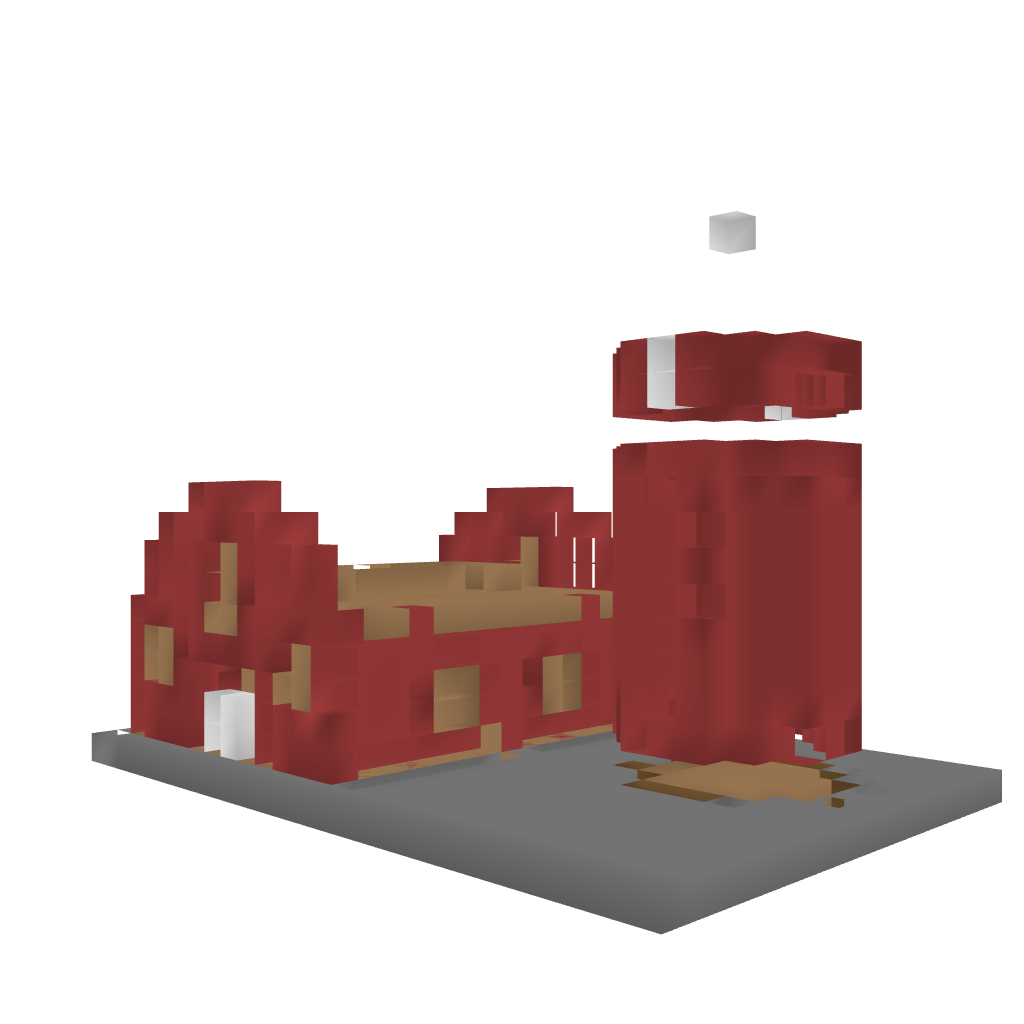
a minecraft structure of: Small Barn 1 bad low quality